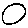
Label: circle